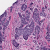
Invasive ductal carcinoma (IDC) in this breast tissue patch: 0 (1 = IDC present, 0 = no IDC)